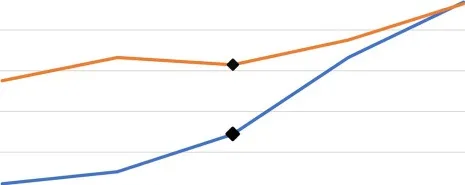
Platelet and hemoglobin levels after starting antimicrobial therapy.
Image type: chart (chart)